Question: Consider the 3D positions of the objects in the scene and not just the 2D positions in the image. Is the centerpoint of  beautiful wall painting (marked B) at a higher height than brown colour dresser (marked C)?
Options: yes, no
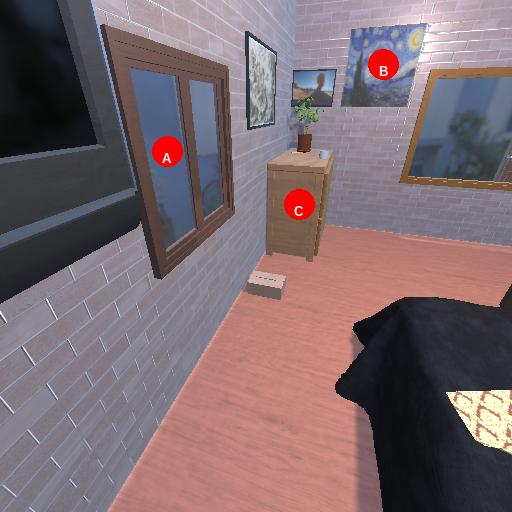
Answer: yes